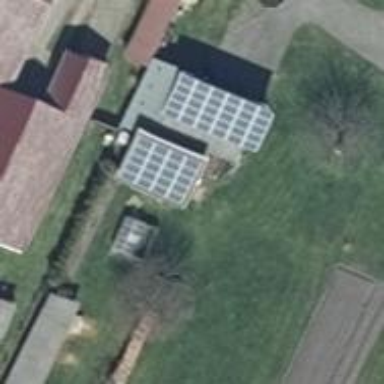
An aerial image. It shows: Small solar photovoltaic panel generator is producing electricity.